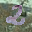
Label: 2